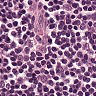
Metastatic tissue present: no